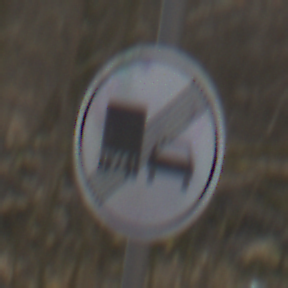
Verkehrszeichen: EndeUeberholverbotKraftfahrzeuge
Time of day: MorningAfternoon
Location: Outdoor (Nature)
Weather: Clear
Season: Winter
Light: Natural